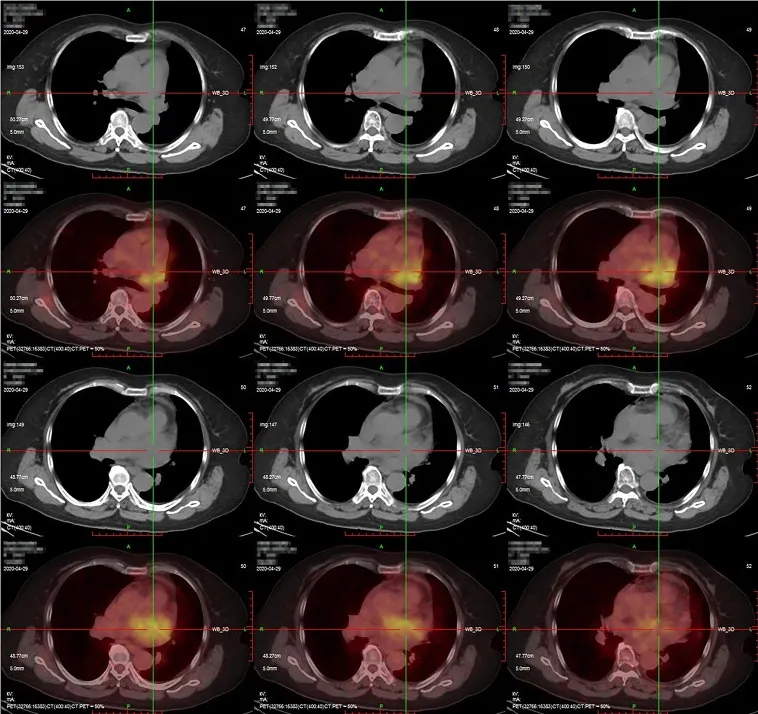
Positron emission tomography/computed tomography findings. Intense fluorodeoxyglucose uptake was observed in the pericardium with a maximum standardized uptake value of 9.6.
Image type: radiology (pet)